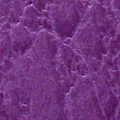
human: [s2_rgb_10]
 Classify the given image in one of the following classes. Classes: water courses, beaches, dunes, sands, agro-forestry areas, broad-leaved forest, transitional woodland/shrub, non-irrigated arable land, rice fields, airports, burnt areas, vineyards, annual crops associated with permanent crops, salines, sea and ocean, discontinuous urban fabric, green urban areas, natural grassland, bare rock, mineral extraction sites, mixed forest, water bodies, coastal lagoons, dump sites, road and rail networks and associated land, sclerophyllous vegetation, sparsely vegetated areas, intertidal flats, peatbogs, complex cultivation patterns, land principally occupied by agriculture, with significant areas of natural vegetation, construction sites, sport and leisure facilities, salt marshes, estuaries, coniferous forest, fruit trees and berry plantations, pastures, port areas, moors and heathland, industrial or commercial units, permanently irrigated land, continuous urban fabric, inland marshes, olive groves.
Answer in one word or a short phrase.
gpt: sea and ocean